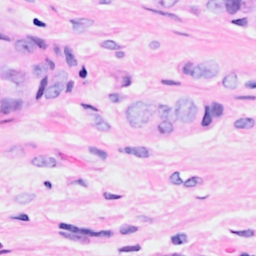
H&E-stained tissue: Breast